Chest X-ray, AP view. Patient: 67 years old, sex F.
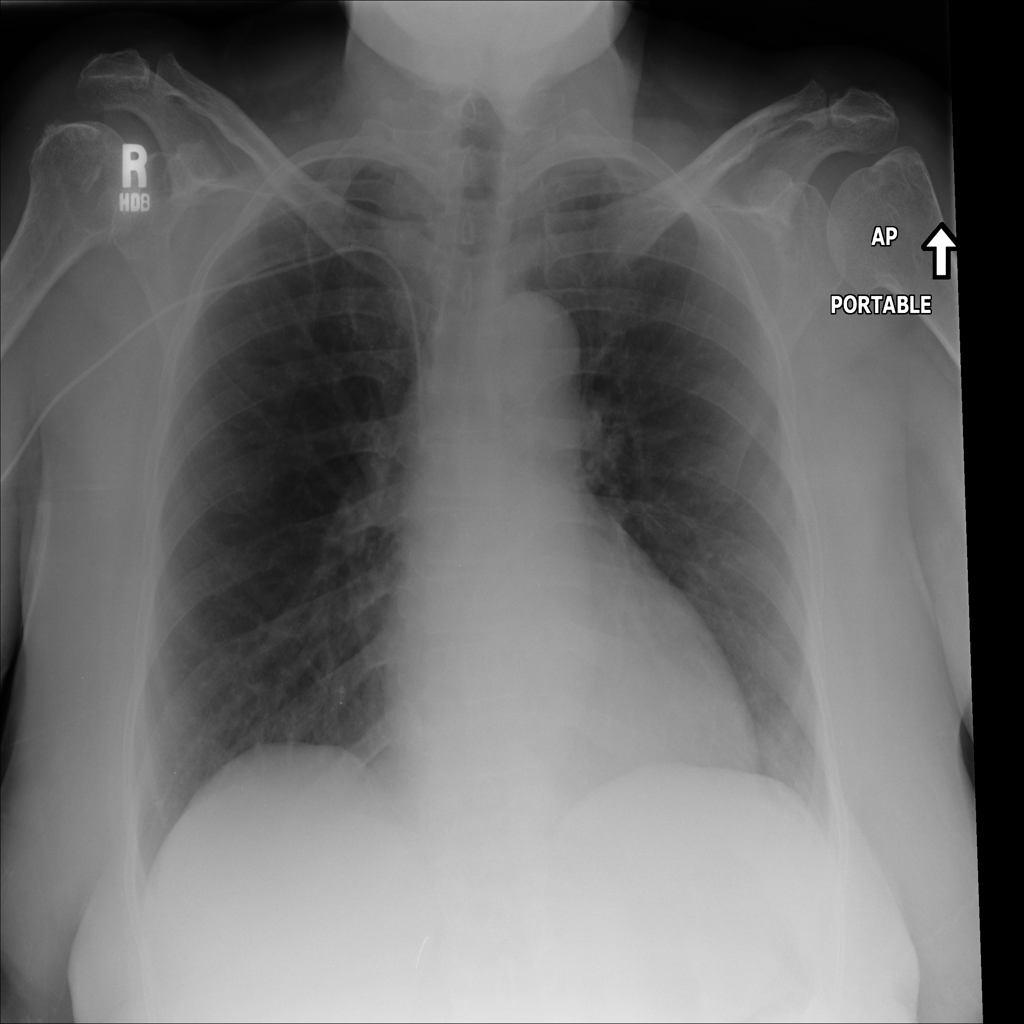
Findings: No Finding